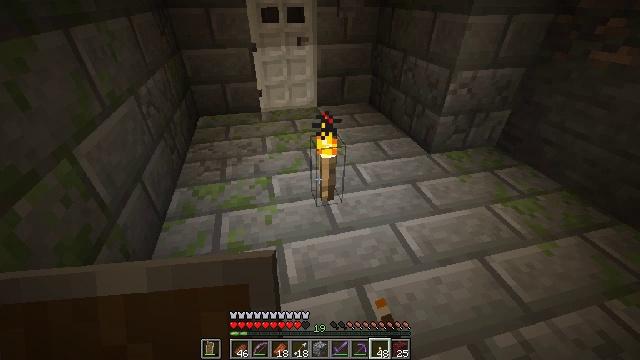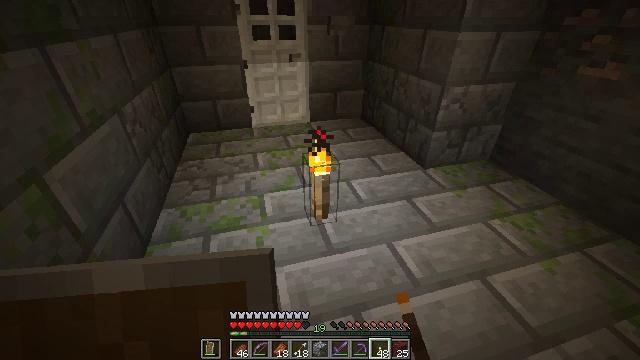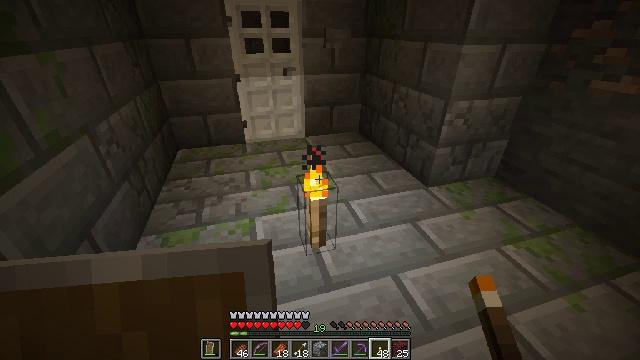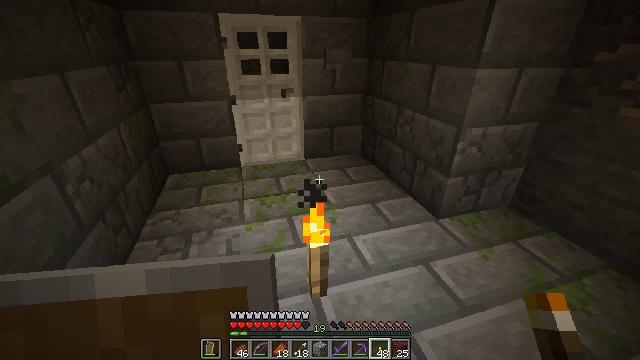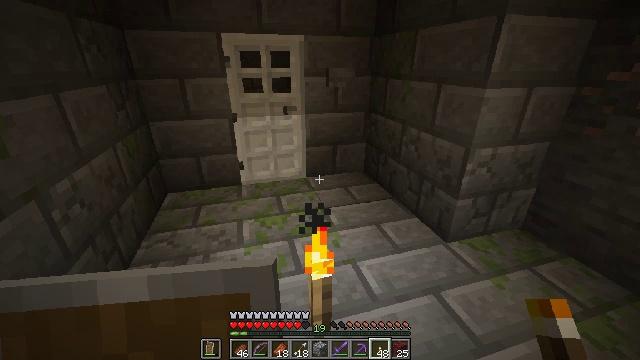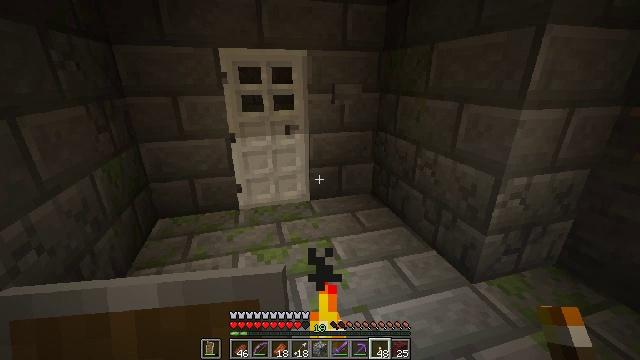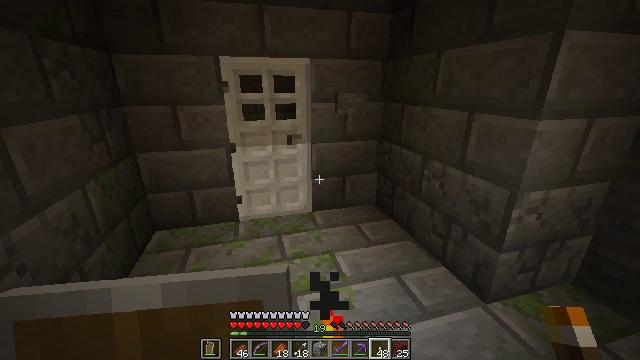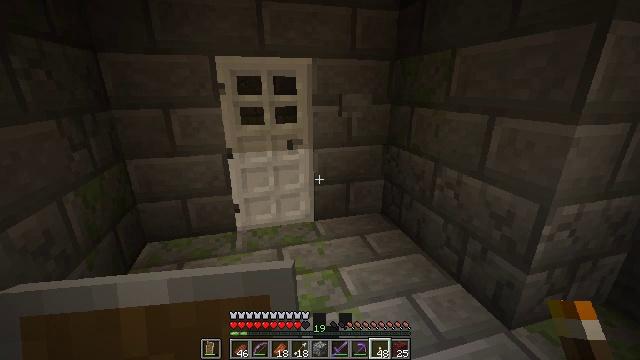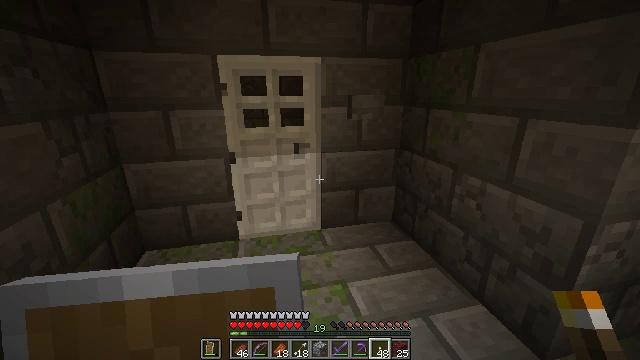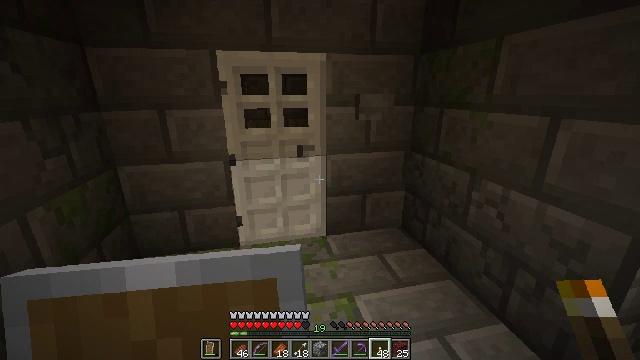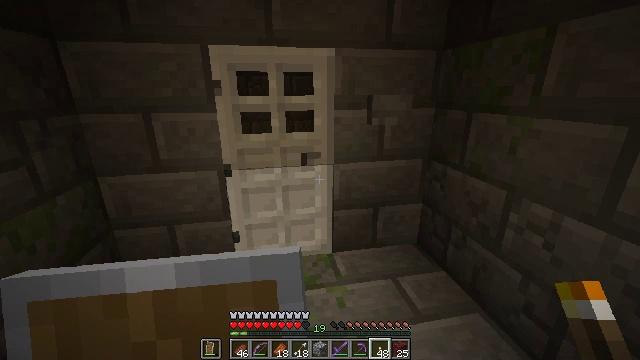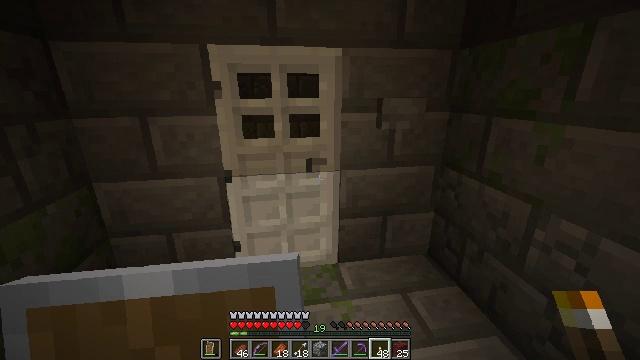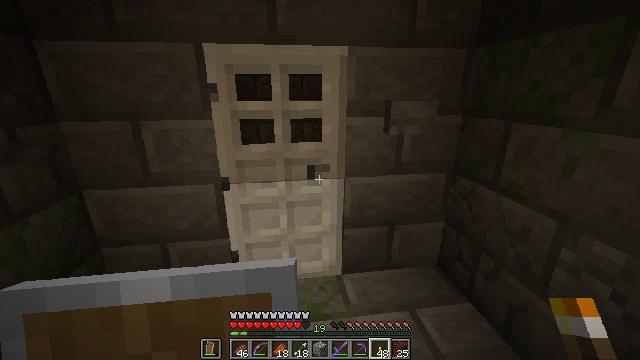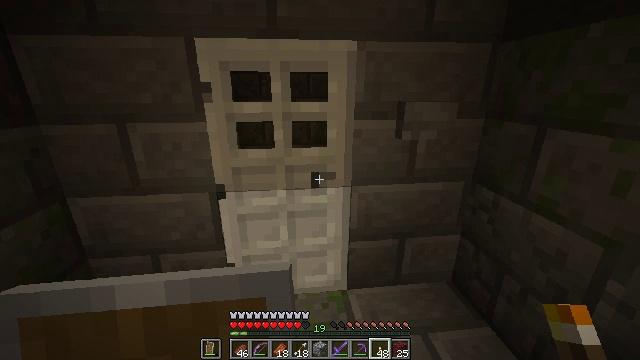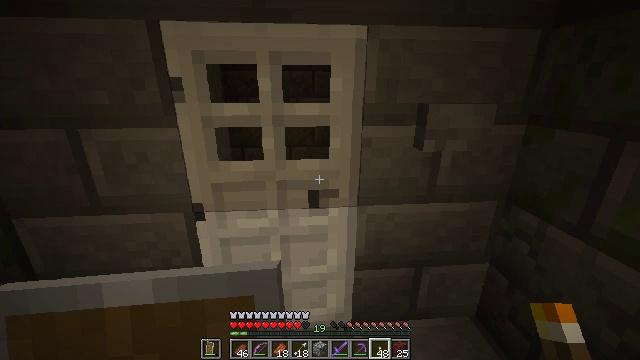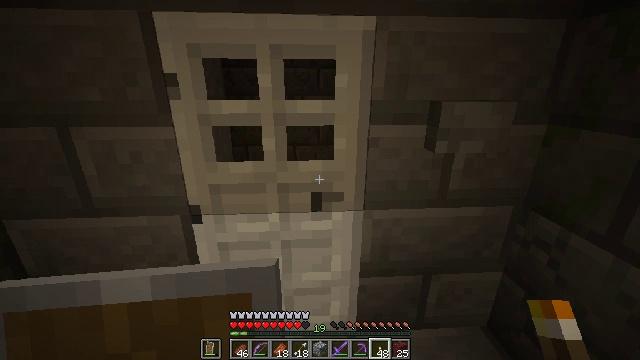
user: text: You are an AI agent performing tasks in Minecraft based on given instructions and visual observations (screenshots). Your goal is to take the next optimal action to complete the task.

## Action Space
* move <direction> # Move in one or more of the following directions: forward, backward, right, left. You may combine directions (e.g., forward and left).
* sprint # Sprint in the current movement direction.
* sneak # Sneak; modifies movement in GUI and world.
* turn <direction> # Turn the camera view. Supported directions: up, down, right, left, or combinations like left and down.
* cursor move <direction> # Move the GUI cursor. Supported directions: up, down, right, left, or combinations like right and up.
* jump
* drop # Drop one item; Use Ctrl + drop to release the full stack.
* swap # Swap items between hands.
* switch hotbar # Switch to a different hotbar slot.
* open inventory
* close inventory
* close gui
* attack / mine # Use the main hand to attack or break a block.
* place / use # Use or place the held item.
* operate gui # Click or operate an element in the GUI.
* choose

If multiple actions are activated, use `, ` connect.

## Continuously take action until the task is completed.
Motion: motion action
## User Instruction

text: Attack the iron door to collect it.
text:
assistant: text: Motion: move forward, turn right and up
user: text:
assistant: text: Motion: move forward, turn up
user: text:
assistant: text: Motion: move forward, turn up
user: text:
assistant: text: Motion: move forward, turn up
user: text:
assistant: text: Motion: move forward, turn up
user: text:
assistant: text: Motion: move forward, turn up
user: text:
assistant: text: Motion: move forward
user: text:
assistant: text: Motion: move forward, turn left
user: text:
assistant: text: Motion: move forward, turn left
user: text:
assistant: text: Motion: move forward, turn left
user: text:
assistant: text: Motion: move forward, turn left
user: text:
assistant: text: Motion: move forward, turn left
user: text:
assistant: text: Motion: move forward, turn left
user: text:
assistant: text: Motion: move forward, turn left
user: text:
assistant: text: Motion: move forward, turn left
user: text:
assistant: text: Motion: move forward
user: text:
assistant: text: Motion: no_op
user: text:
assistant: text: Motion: no_op
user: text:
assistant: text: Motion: no_op
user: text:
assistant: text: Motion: no_op
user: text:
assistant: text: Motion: no_op
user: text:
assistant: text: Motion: no_op
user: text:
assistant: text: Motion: no_op
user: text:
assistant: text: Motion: no_op
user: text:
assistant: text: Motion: no_op
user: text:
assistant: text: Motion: turn right and down
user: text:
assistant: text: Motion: turn right
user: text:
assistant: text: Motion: no_op
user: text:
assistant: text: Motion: no_op
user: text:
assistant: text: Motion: no_op